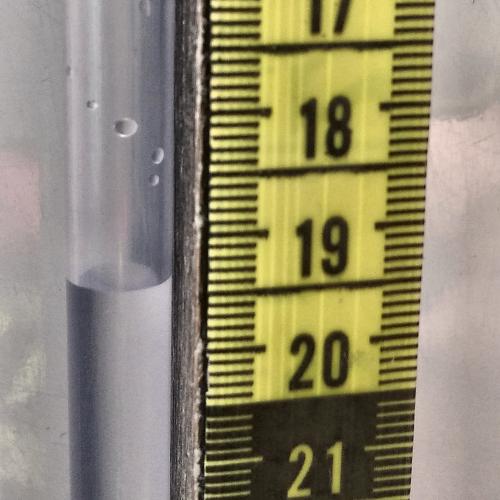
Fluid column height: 19.4 cm